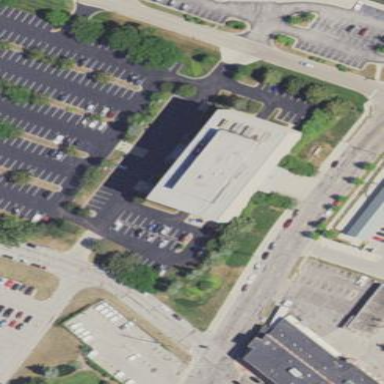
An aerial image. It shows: Commercial building.